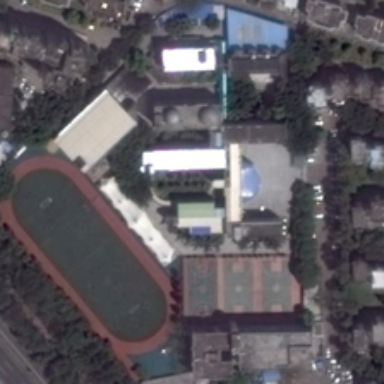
Some buildings and green trees are near a playground with three basketball fields in a school .